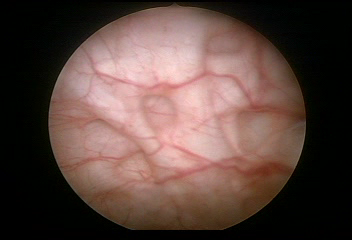
Modality: WLC
Class: Normal mucosa
Bladder cancer association: No